Question: I tried all ways to find a file and always got this exception:
> java.io.FileNotFoundException: class path resource [src/main/resources/sport.properties] cannot be opened because it does not exist
This is my folder structure:

What path in this String is correct? @PropertySource("classpath:/src/main/resources/sport.properties")
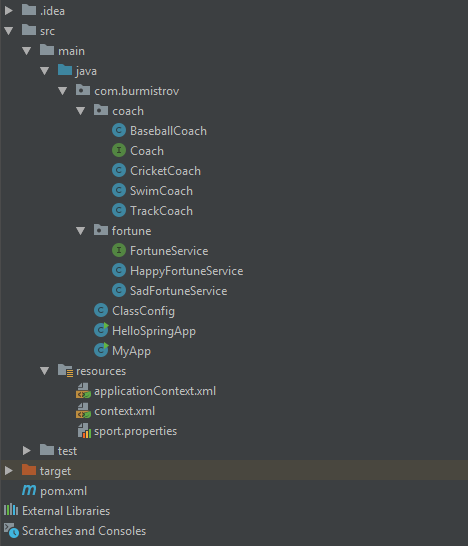
Answer: > What path in this String is correct? '@PropertySource("classpath:/src/main/resources/sport.properties")'
That is incorrect because you are mixing up two "name spaces".
- The string '"classpath:/src/main/resources/sport.properties"' is a URI.- The '"classpath"' means you are telling Spring to look on the application's runtime classpath.- But '"/src/main/resources/sport.properties"' is not a name on the runtime classpath. Rather it is a pathname in the file system relative to the Eclipse project directory.
Since you are using Maven with Eclipse, you need to understand that the resources tree(s) get added to your classpath; i.e. '"${MAVEN_PROJECT}/src/main/resources/a/b"' becomes '"/a/b"' on the runtime classpath.
- The '"${MAVEN_PROJECT}/src/main/resources"' directories for all Maven projects that make up your app are added to the classpath in this way.- When unit testing, '"${MAVEN_PROJECT}/src/test/resources"' directories get added ro the classpath as well.
---
In short, you should probably use '@PropertySource("classpath:/sport.properties")'